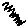
Label: zigzag